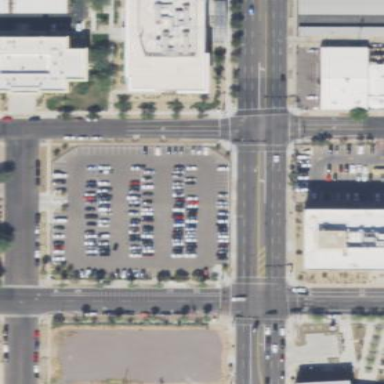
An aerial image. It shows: Parking area with asphalt surface.